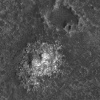
Atmospheric dust classification: not_dusty